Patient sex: F
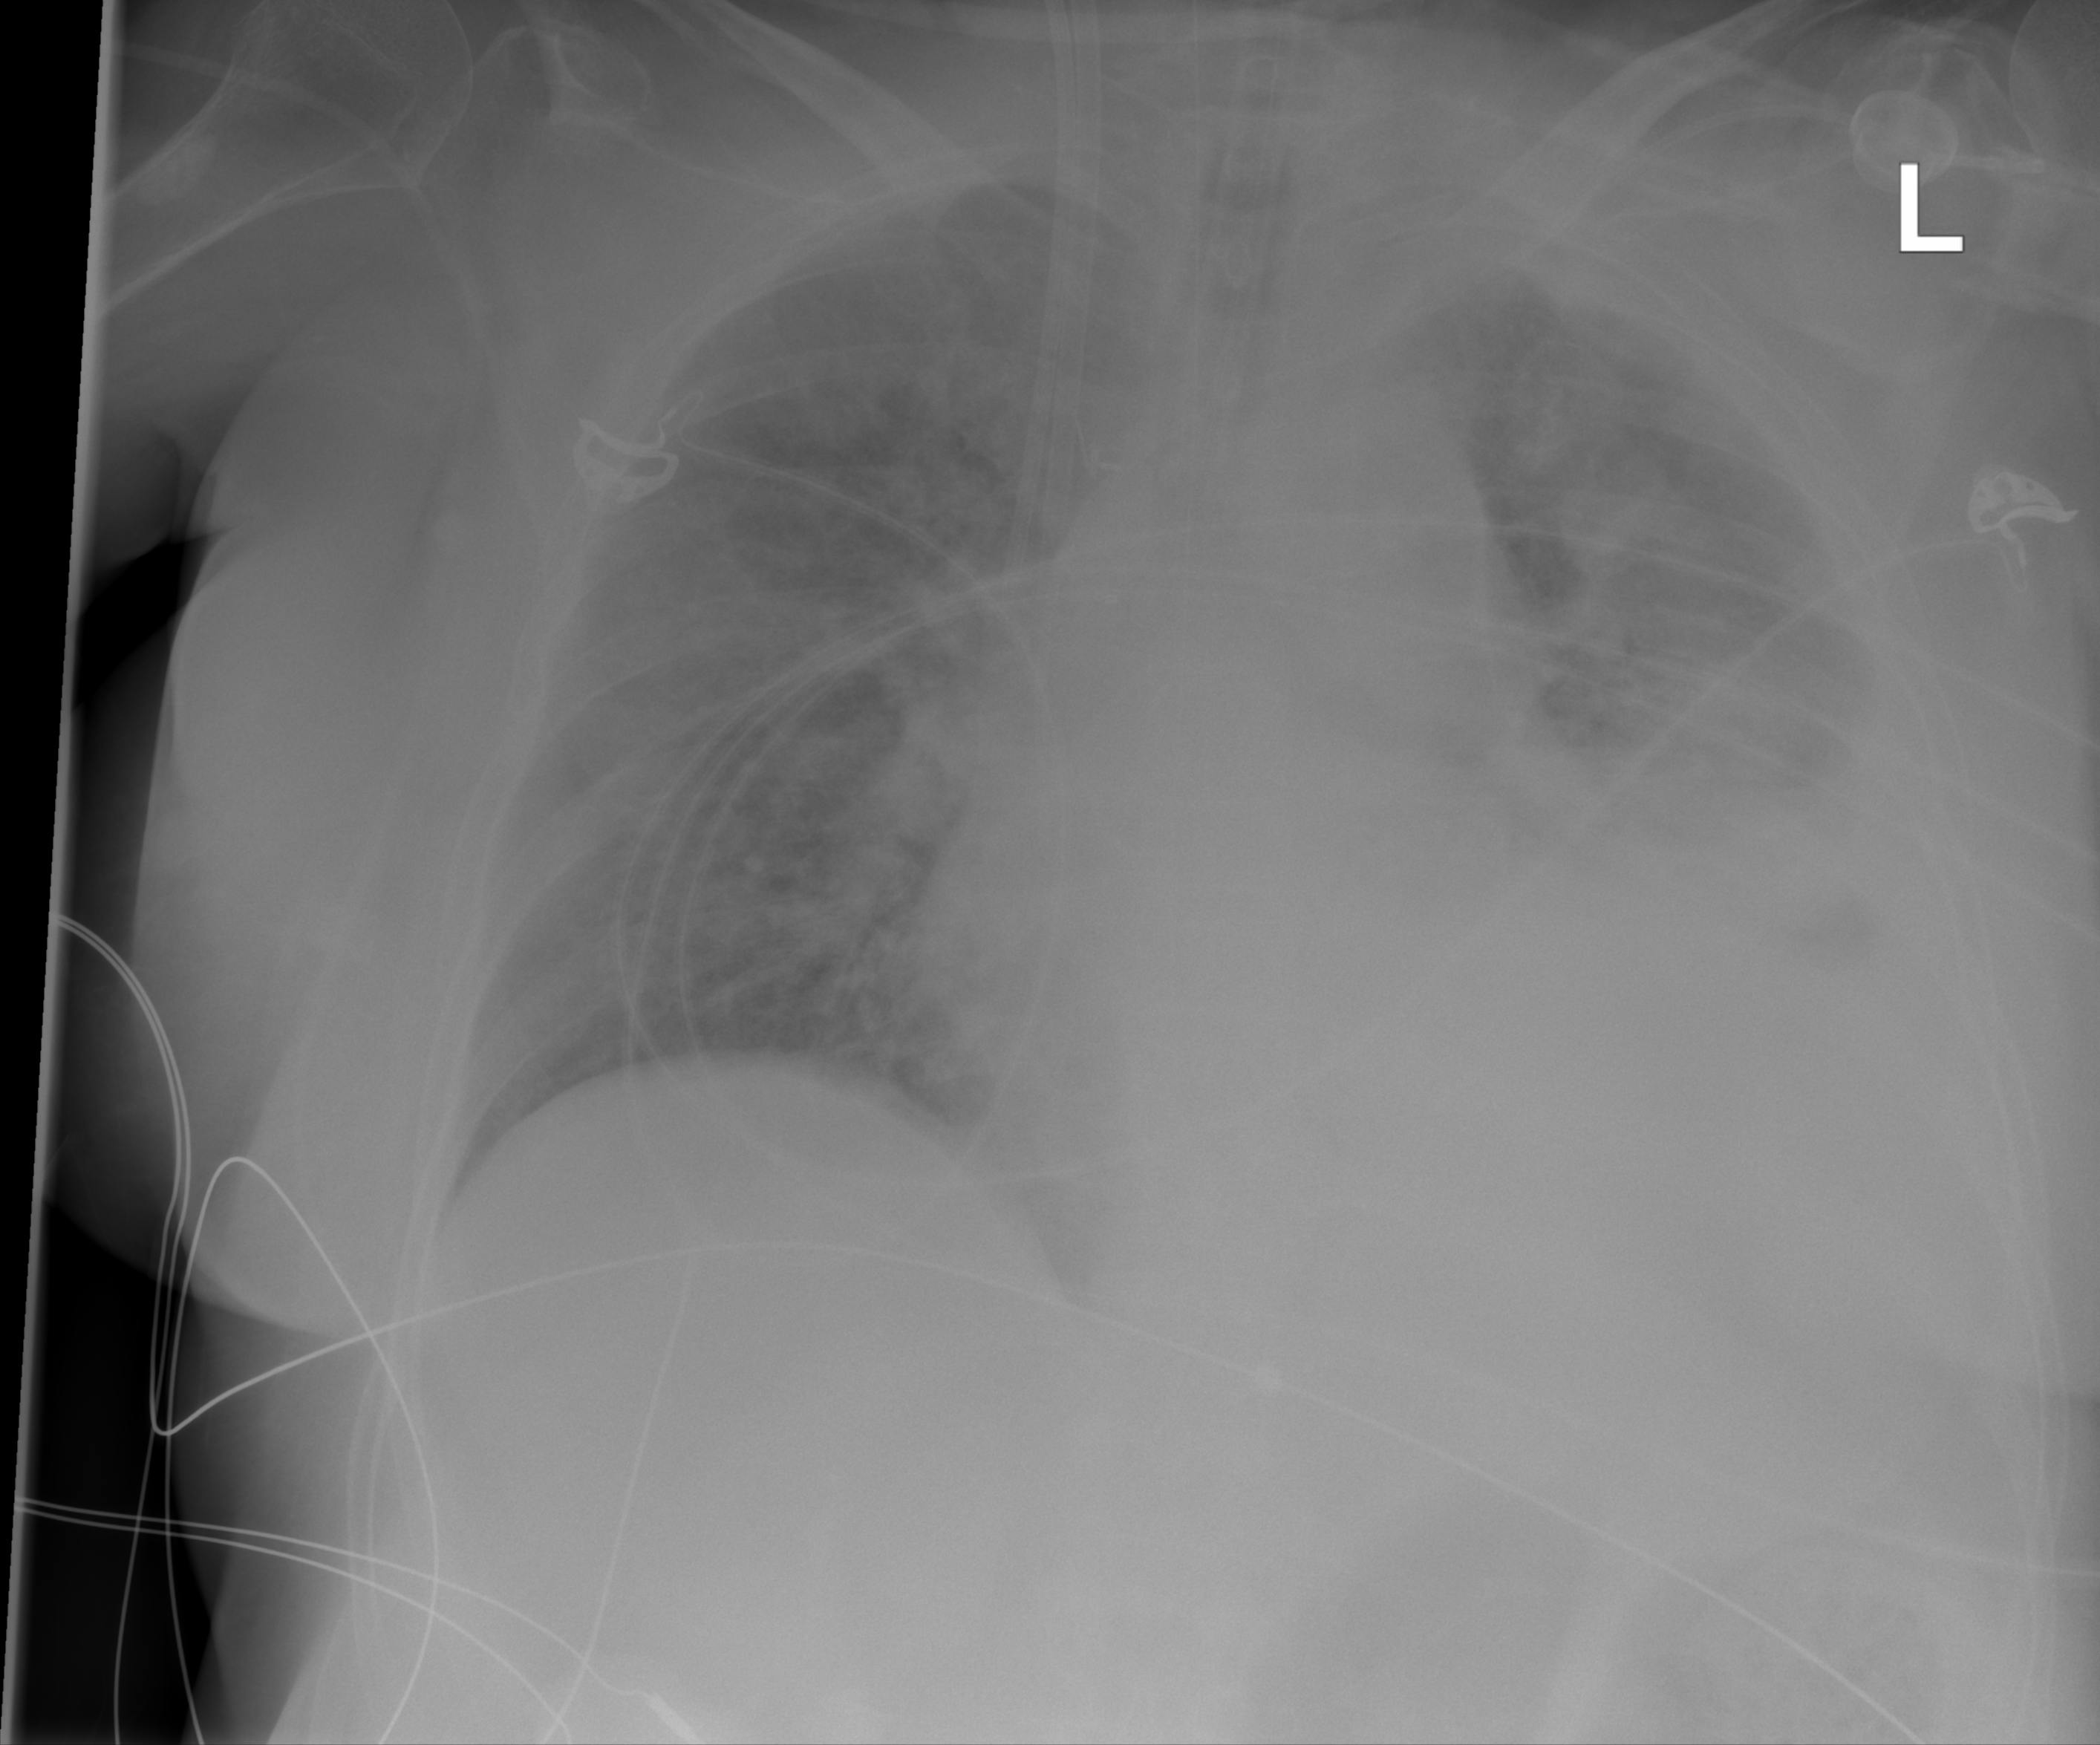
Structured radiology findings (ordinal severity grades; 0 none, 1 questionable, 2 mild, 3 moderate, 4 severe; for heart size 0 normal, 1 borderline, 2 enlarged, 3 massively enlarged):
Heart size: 3
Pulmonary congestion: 3
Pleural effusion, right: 1
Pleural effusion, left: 3
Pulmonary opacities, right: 2
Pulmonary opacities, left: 3
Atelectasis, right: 2
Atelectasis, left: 4